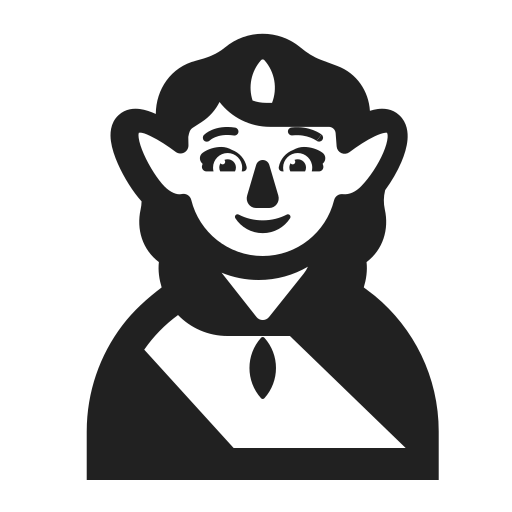
woman elf high contrast default